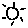
Label: sun